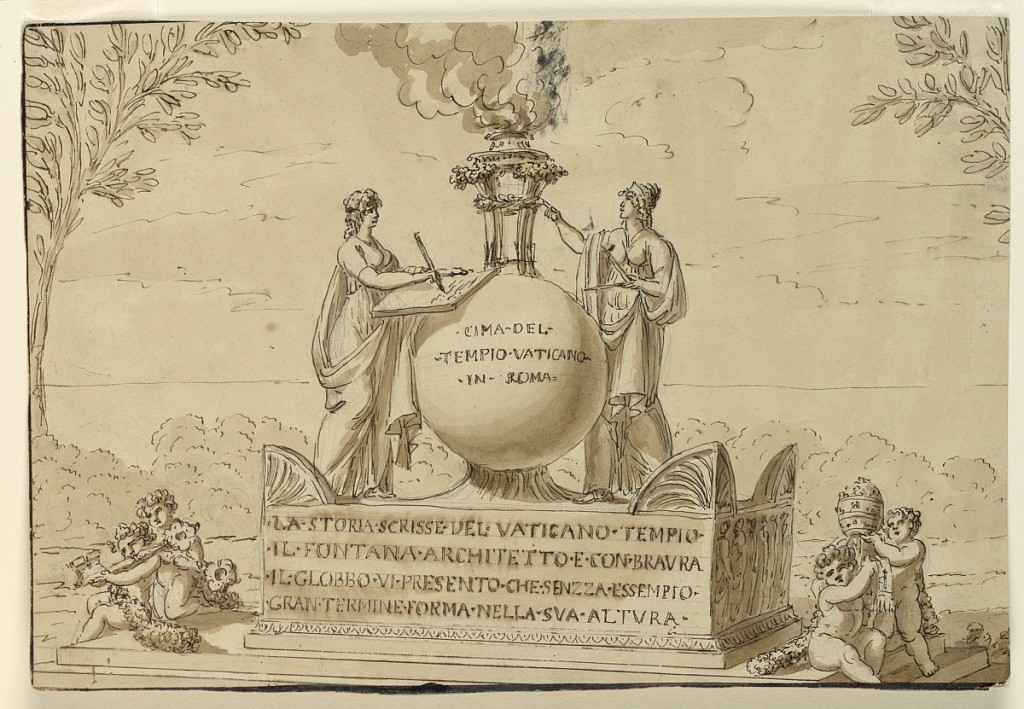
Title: Sepulchral Monument for Carlo Fontana
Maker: Giuseppe Barberi, Italian, 1746–1809
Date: after 1795
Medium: Pen and brown ink, brush and brown wash, graphite on beige laid paper
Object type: Drawing
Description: Oblique view of an antique sarcophagus standing upon two steps, upon which pairs of children carry the Papal keys (at left), and the tiara (at right). The front of the sarcophagus bears the inscription: "LA STORIA.SCRISSE.DEL.VATICANO.TEMPIO./ IL.FONTANA.ARCHITETTO.E.CON.BRAVA./ IL.GLOBBO.VI.PRESENTO.CHE.SENZZA.ESEMPIO./ GRAN. TERMINE.FORMA.NELLA.SUA.ALTURA. In the center of the corner stands upon a base a globe with the inscription: CIMA.DEL./ TEMPIO.VATICANO./ IN.ROMA, and with an incense bowl upon four legs at its top. A woman stands beside at right, holding a compass in her left hand and evidently dictating to her companion who leans on an open book, in which she is writing, upon the globe. Bushes and trees are in the background. Framing strips below at left and above at right.